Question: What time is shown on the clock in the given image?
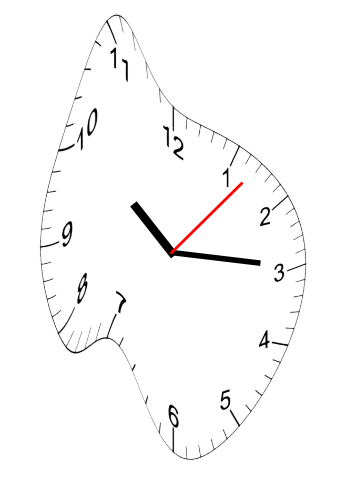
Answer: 10:15:07